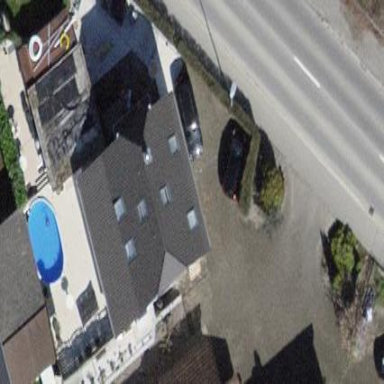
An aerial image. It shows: Building with tile roof.